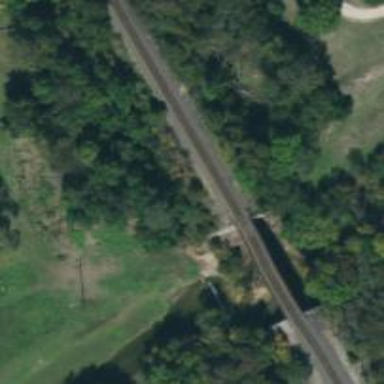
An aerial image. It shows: Railway track.